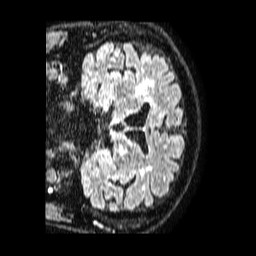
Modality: FLAIR
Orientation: coronal
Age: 63
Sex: male
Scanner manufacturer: philips
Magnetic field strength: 1.5 T
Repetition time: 4.8 s
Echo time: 0.3 s